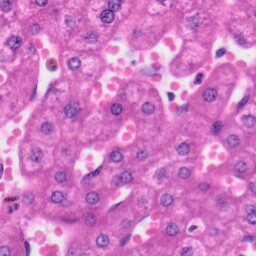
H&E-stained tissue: Liver